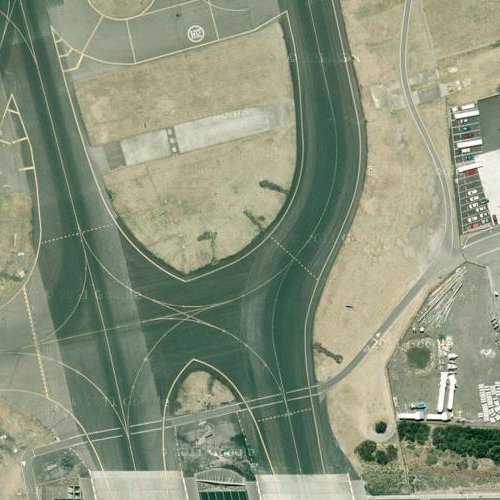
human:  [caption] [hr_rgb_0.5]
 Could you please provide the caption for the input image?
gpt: Some curved ruwnays with many marking lines on it while some lawns beside .

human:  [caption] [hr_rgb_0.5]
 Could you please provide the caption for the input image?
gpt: Some curving runways with some marking lines on it while some lawns beside .

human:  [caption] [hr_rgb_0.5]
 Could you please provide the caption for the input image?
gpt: There are some curved runways with many marking lines on it while some lawns beside .

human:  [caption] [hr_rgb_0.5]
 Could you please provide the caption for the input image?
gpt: There are some marking lines on the runways while some lawns beside .

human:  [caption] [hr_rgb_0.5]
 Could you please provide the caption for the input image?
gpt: Some marking lines are on the runways while some lawns beside .